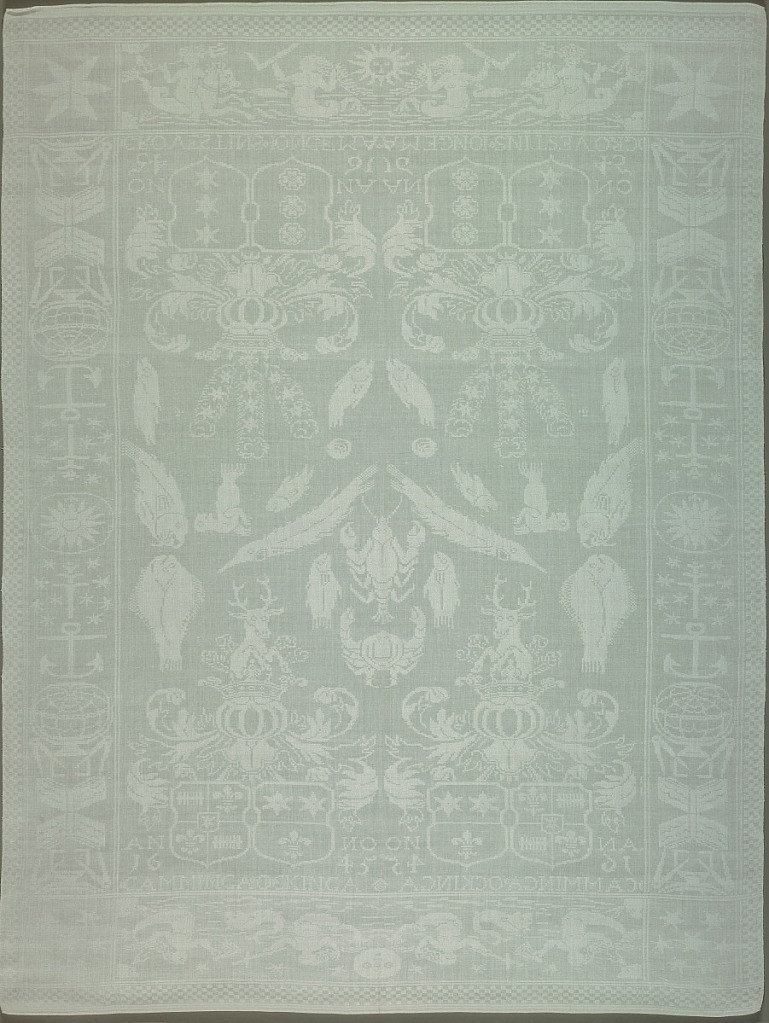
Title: Napkin
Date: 1645
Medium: linen Technique: 4&1 satin damask
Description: White damask napkin has a vertically symmetrical field filled with crab, seal and various fish plus the coat of arms of the parents of Grovestins and Camminga. Side borders have a series of nautical symbols. Bottom border has mermaids, fish and the moon. Top border has mermaids, mermen and the sun.

Lucia Van Grovestins married Taco Van Camminga in 1638. Their names in the inscription is followed by the maiden name of each of their mothers.